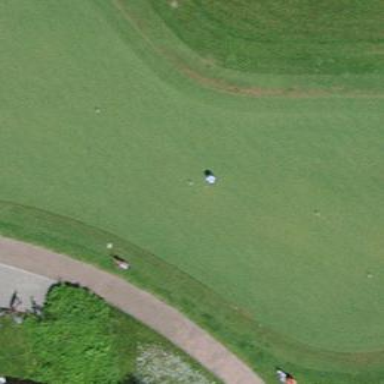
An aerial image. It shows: Green golf area with grass land use.